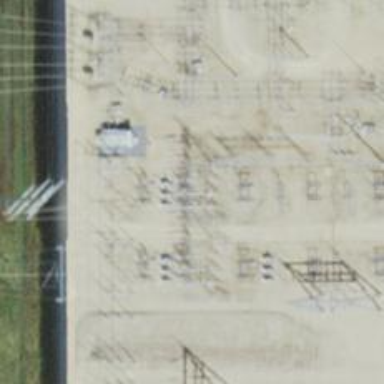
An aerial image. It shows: Switch used for power control.